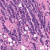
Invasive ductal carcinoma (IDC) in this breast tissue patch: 0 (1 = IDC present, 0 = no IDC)